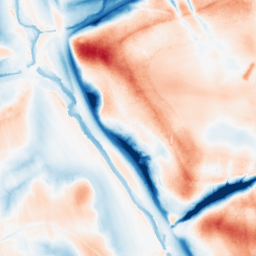
Category: classical
Decomposition family: uniform
Decomposition parameters: size: 50
Upsampling method: lanczos
Upsampling parameters: scale: 8
Upsampling scale: 8